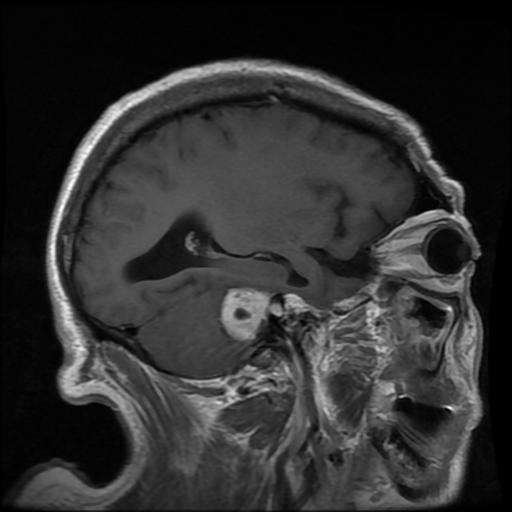
Label: meningioma